Interaction volume radius: 5 \u00c5
Interaction volume height: 30 \u00c5
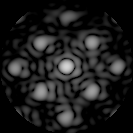
Disorder parameter: 0.2514